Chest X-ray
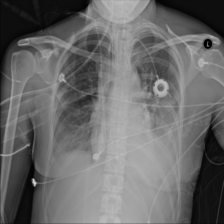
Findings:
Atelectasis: negative
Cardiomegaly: negative
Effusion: positive
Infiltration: negative
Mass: negative
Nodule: negative
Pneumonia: negative
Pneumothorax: negative
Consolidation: negative
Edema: negative
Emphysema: negative
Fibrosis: negative
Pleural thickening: negative
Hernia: negative